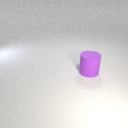
large purple rubber cylinder